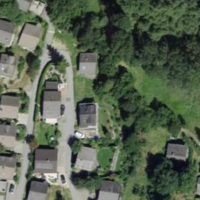
EUNIS habitat code: 55
Species observed at this site:
Papilio machaon